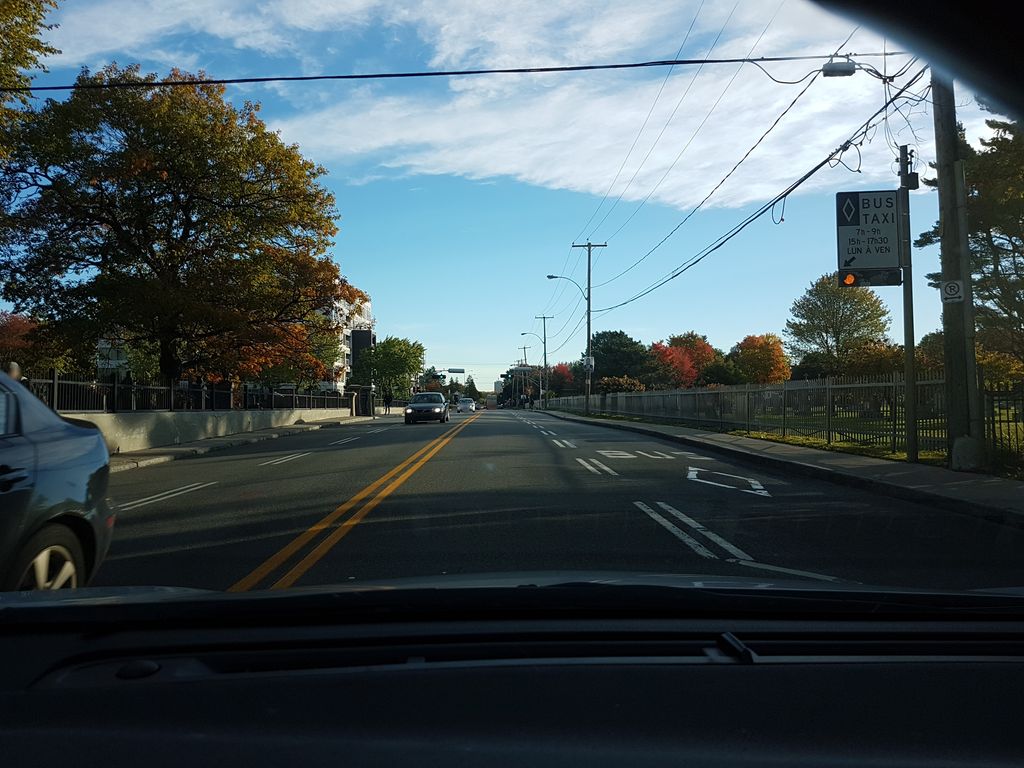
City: quebec_city